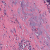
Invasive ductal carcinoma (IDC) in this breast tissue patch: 0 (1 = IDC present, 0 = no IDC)